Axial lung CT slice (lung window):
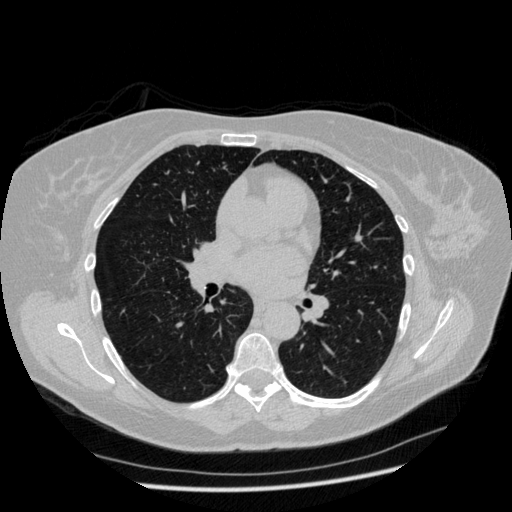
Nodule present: no